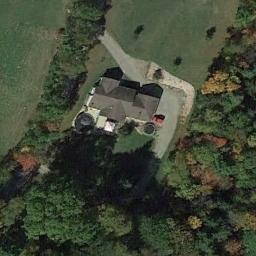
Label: sparse_residential